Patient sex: M
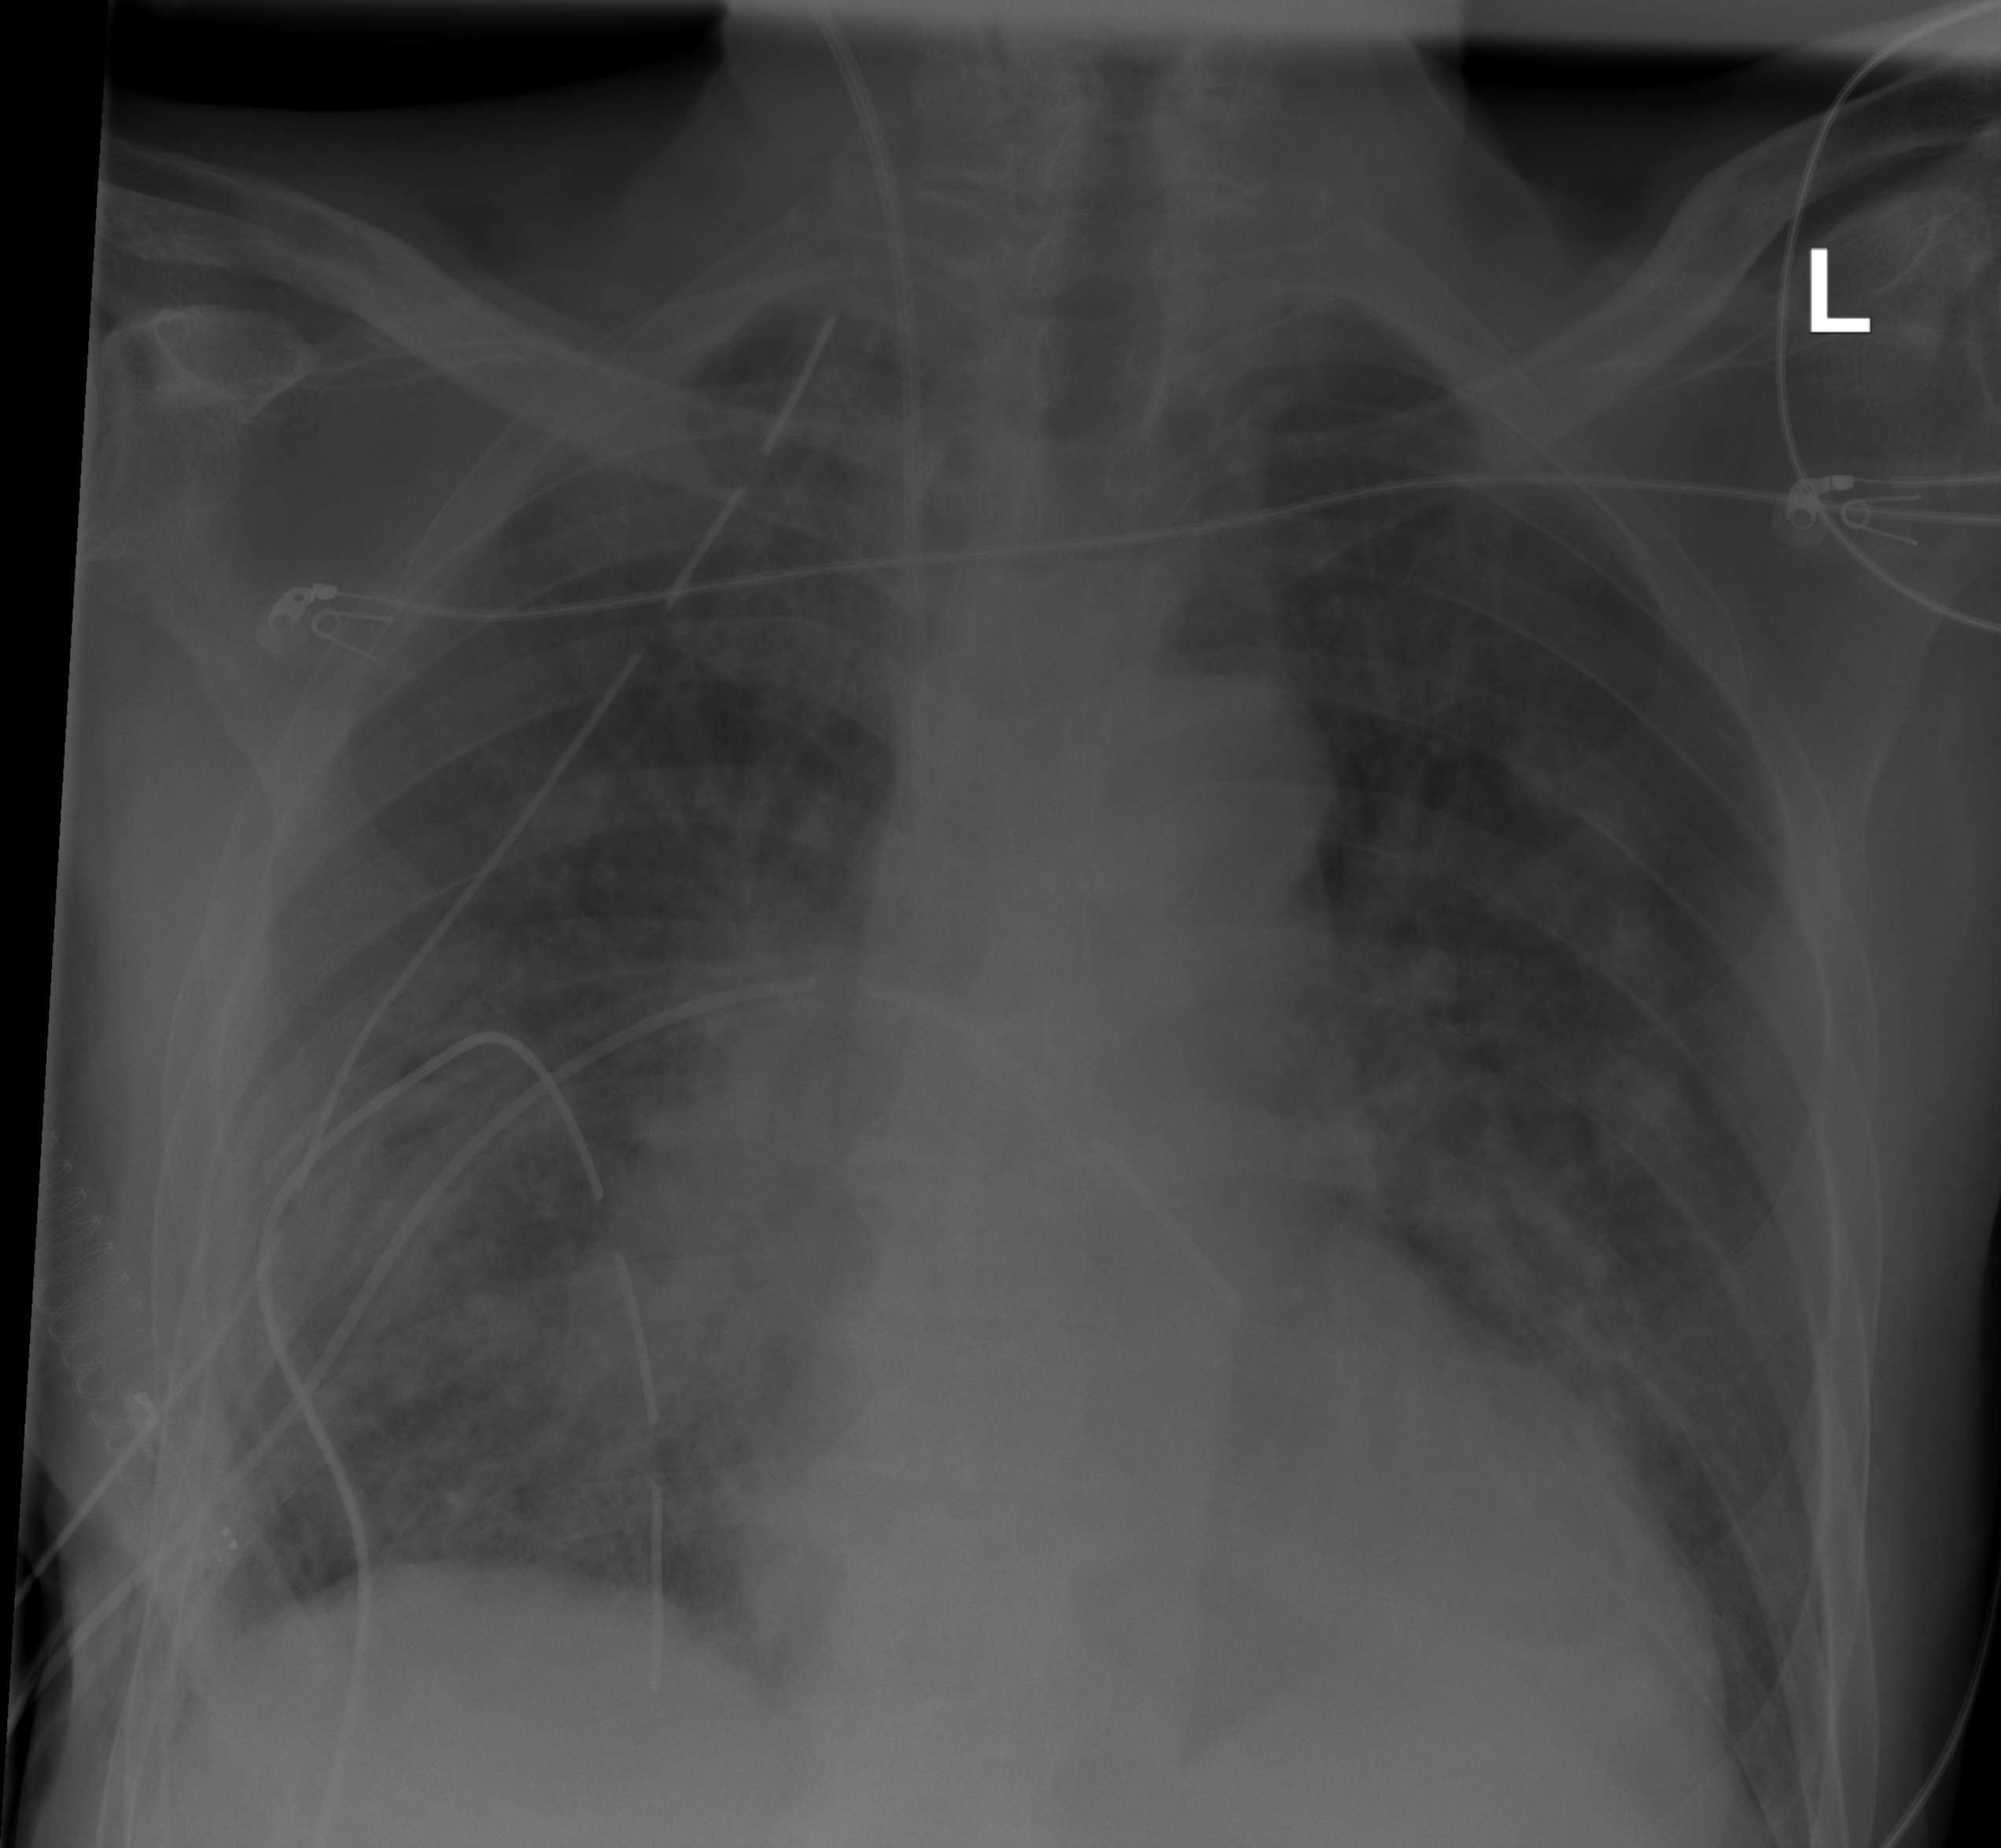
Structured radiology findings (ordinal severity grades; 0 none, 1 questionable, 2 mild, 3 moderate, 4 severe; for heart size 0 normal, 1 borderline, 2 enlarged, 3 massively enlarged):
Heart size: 1
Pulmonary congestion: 2
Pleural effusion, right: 2
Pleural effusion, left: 0
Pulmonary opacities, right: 3
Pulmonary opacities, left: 3
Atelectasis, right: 2
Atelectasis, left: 0